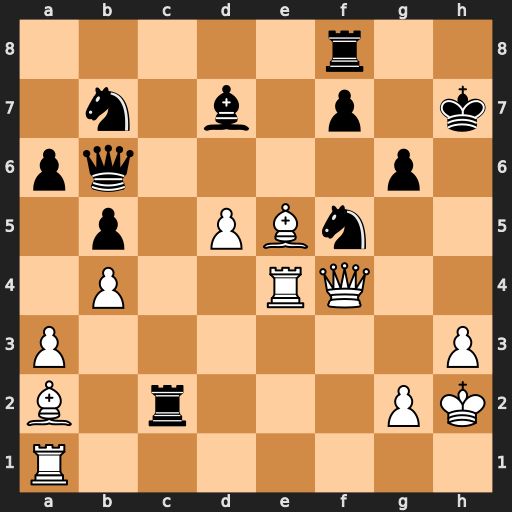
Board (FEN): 5r2/1n1b1p1k/pq4p1/1p1PBn2/1P2RQ2/P6P/B1r3PK/R7
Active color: w
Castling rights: -
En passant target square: -
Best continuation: Qh4+ Nh6 Bf4